Когда близорукий человек не носит очки, все объекты, которые он может чётко видеть, находятся на расстоянии не более $a=20~\text{см}$ от его глаз. Однако, если поместить перед глазами такого человека лист с маленьким отверстием, он сможет различать без очков и отдалённые объекты, глядя через это отверстие.
Вычислите в рамках геометрической оптики диаметр светового пятна $D'$, образующегося на сетчатке глаза близорукого человека, когда он смотрит на отверстие диаметра $D$. $\textit{Примечание:}$ человеческий глаз представляет собой оптическую систему со сложной структурой. В рамках данной задачи её можно упростить, представив глаз как систему из тонкой линзой с изменяемым фокусным расстоянием $f$ и сетчатки, на которой формируется изображение. Можно также считать, что размеры этой линзы определяются размерами зрачка, среда по обе стороны её представляет собой воздух, а расстояние между линзой и сетчаткой равно $b$.
Учитывая, что свет испытывает дифракцию на маленьком отверстии, найдите его оптимальный диаметр $D_0$. Считайте, что видимый свет в среднем имеет длину волны $\lambda=600~\text{нм}$.   $\textit{Примечание:}$ Поясним влияние наличия маленького круглого отверстия на создаваемое линзой изображение. В рамках геометрической оптики лучи света, испущенные удалённым источником и потому параллельные оптической оси соберутся строго в фокусе линзы, создавая изображение. Однако, если поместить перед линзой маленькое круглое отверстие диаметра $D$, произойдёт дифракция света, поэтому в фокальной плоскости появится дифракционная картина, показанная на рисунке (a). В центре картины располагается яркое круглое пятно, а за его пределами — множество тёмных и светлых концентрических колец с постепенно убывающей яркостью. В силу того, что яркость этих колец много меньше, чем у центрального пятна, их наличием можно пренебречь. Тогда радиус $\Delta\theta$ центрального пятна будет связан с $D$ как\[\Delta\theta=1.22\frac{\lambda}{D},\]где $\lambda$ — длина волны используемого света. «Изображением» точечного источника при наличии маленького круглого отверстия является центральное пятно, как показано на рисунке (b). Несложно видеть, что с ростом $D$ это пятно уменьшается в размерах, становясь в пределе точечным, а изображение при этом становится чётче. С другой стороны, при уменьшении $D$ размер дифракционного пятна увеличивается, и изображение ухудшается. Если экран, на котором формируется изображение, находится не строго в фокусе, а в некоторой его окрестности, на экране можно будет наблюдать ту же дифракционную картину, и угловой радиус $\Delta\theta$ центрального пятна может быть приближённо вычислен по той же формуле.
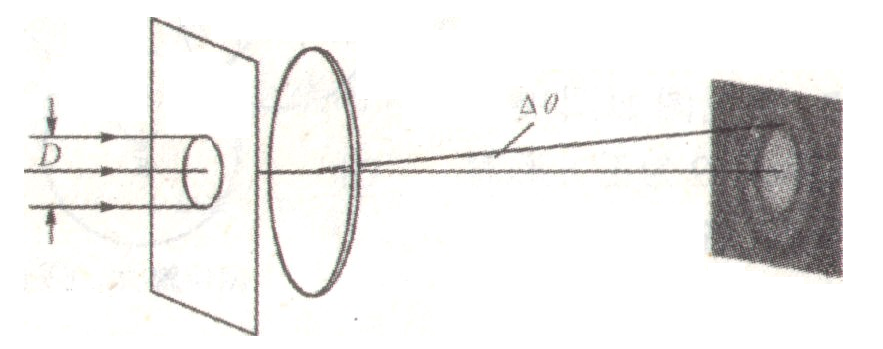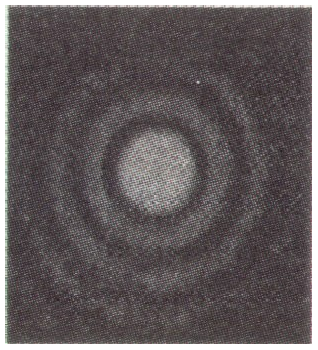
Вычислите в рамках геометрической оптики диаметр светового пятна $D'$, образующегося на сетчатке глаза близорукого человека, когда он смотрит на отверстие диаметра $D$.
Ответ: \[D'=D\frac{b}{a}.\]

Учитывая, что свет испытывает дифракцию на маленьком отверстии, найдите его оптимальный диаметр $D_0$. Считайте, что видимый свет в среднем имеет длину волны $\lambda=600~\text{нм}$.
Ответ: \[D_0=\sqrt{1.22\cdot2\lambda a}=0.54\cdot10^{-3}~\text м.\]
Темы:
T, Оптика, Волновая оптика, Китайские, Дифракция